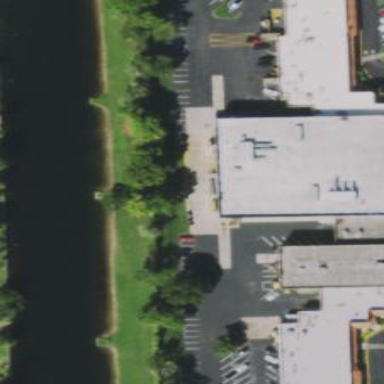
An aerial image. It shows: Retail building.